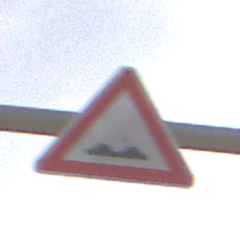
Verkehrszeichen: UnebeneFahrbahn
Umgebung: Outdoor, Suburban
Tageszeit: MorningAfternoon
Wetter: PartlyCloudy
Licht: Natural
Jahreszeit: NotSpecified
Kontrast: HighContrast